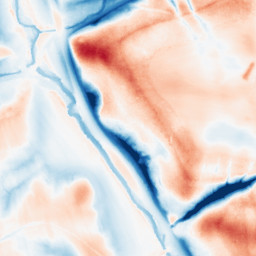
Category: classical
Decomposition family: uniform
Decomposition parameters: size: 50
Upsampling method: sinc_hamming
Upsampling parameters: scale: 4
kernel_size: 8
Upsampling scale: 4